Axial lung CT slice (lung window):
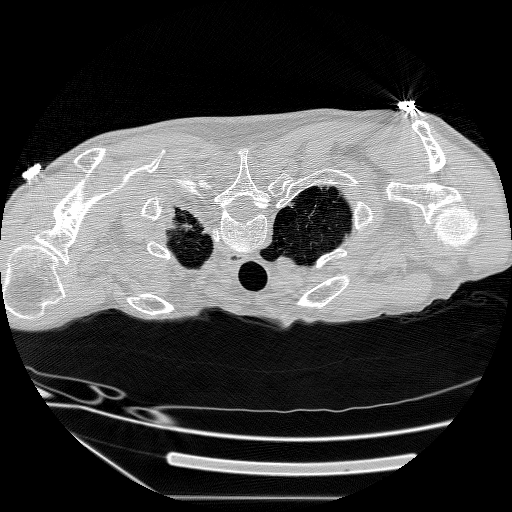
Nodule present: no